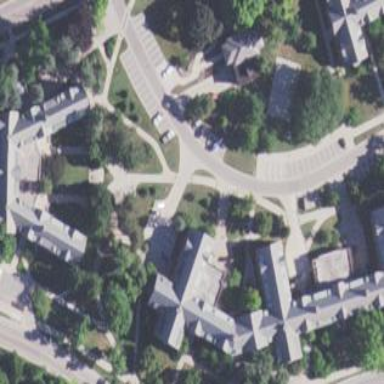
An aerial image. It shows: Street-side parking area.